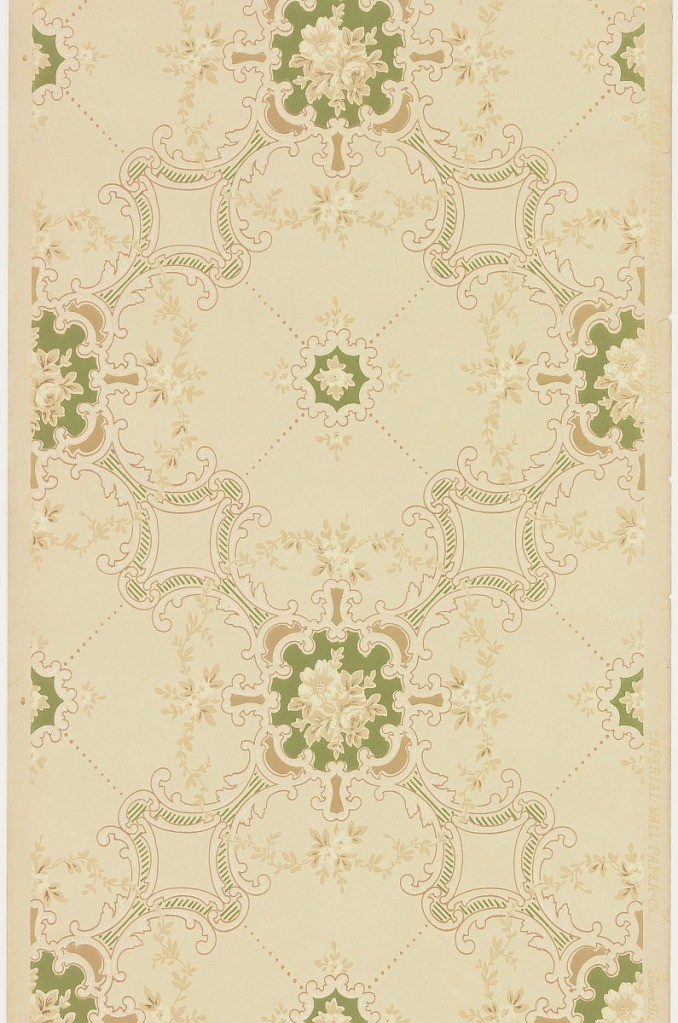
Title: Ceiling paper
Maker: Imperial Wallcoverings Inc., American, founded 1901
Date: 1905–1915
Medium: Machine-printed paper, liquid mica
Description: Large foliate scroll quatrefoils with floral medallion insets, foliate vining and beading that creates and X pattern, connected by large floral medallions.  Printed in tans, tan-pink, green and white liquid mica on light beige ground. Printed in selvedge: "Imperial Wall Paper Co." "SandyHill N.Y. 3"